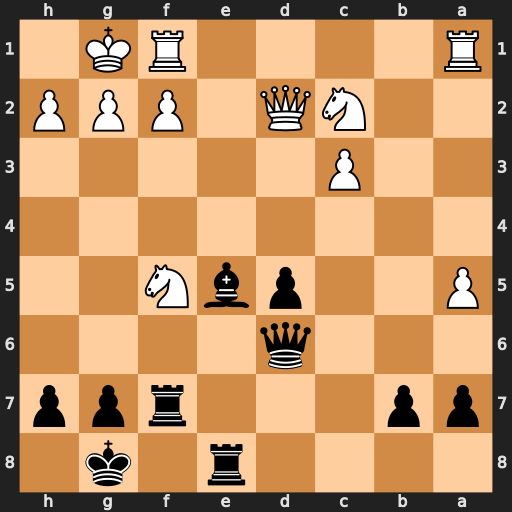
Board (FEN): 4r1k1/pp3rpp/3q4/P2pbN2/8/2P5/2NQ1PPP/R4RK1
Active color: b
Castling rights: -
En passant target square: -
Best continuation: Bxh2+ Kh1 Rxf5